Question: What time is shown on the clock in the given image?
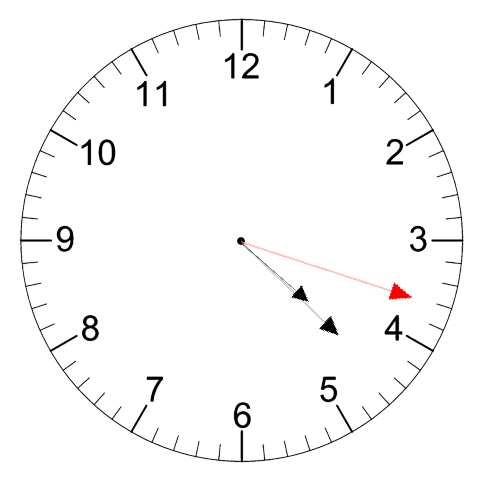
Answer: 04:22:18